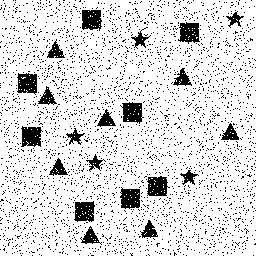
Squares: 8
Triangles: 8
Stars: 5
Total shapes: 21